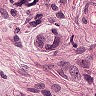
Metastatic tissue present: yes